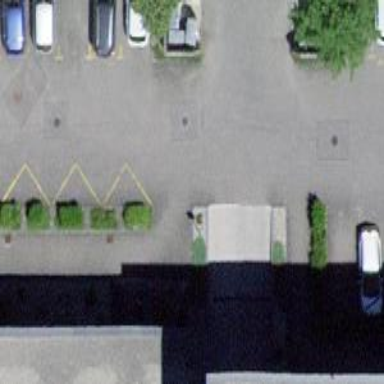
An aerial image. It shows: Asphalt parking aisle off service road.